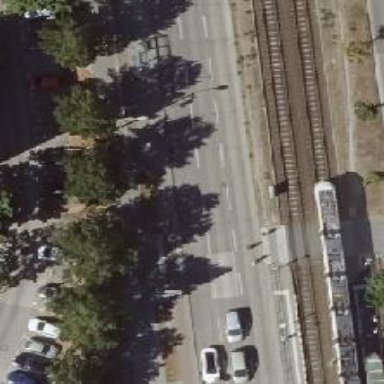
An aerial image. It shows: Platform with shelter for public transport.